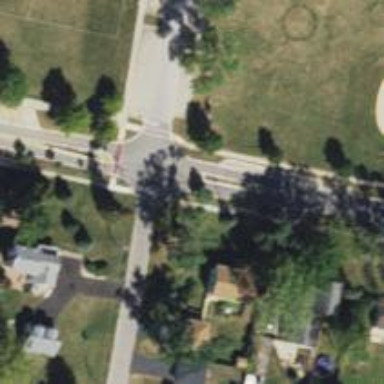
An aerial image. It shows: Road with stop sign.